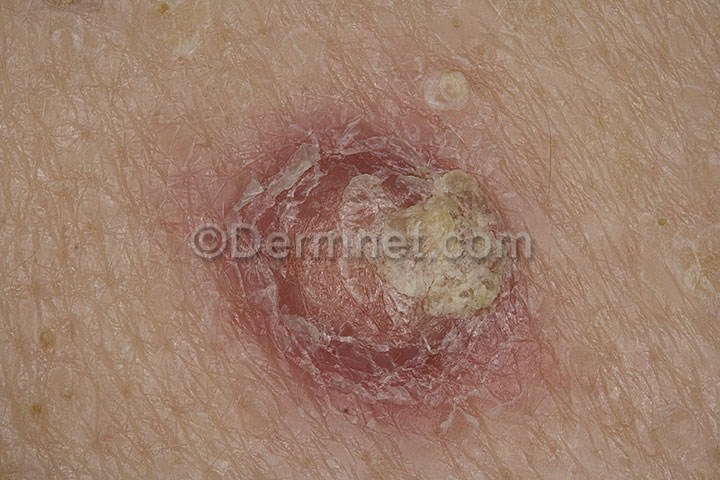
Disease: Actinic Keratosis Basal Cell Carcinoma and other Malignant Lesions